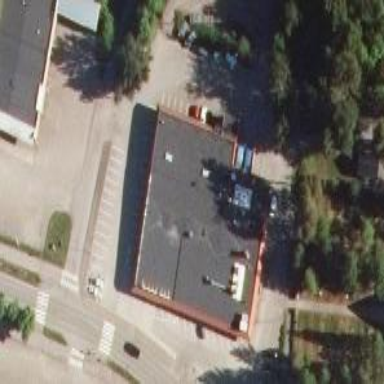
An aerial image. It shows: Supermarket building.